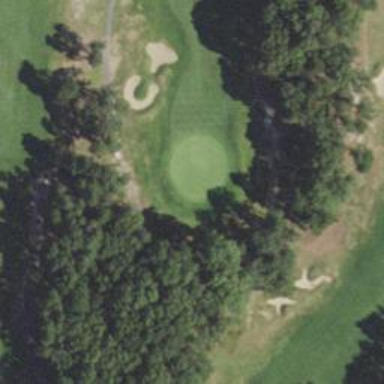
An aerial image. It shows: View of golf hole.